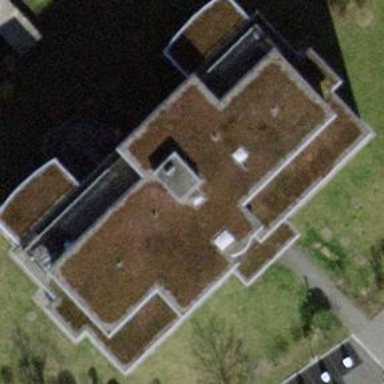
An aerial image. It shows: Building with flat roof.